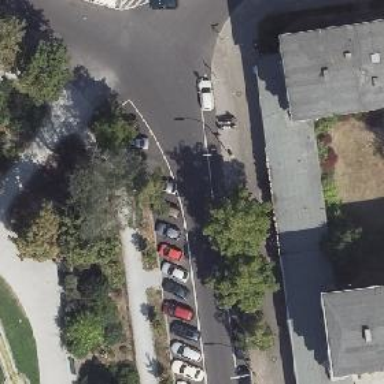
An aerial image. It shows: Residential road with asphalt surface and separate sidewalks. There are diagonal parking lanes on the left side.